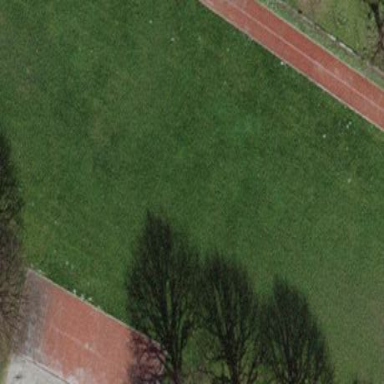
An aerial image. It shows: Soccer pitch with grass surface for leisure and sports.